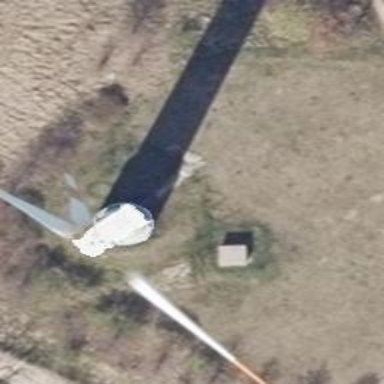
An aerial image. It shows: Wind turbine generator that utilizes wind as its source for generating electricity. It is of the horizontal axis type.